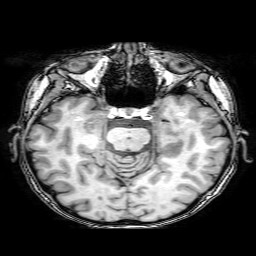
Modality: T1w
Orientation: coronal
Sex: female
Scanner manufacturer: philips
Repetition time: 0.008106 s
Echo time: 0.00371 s